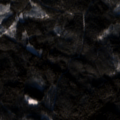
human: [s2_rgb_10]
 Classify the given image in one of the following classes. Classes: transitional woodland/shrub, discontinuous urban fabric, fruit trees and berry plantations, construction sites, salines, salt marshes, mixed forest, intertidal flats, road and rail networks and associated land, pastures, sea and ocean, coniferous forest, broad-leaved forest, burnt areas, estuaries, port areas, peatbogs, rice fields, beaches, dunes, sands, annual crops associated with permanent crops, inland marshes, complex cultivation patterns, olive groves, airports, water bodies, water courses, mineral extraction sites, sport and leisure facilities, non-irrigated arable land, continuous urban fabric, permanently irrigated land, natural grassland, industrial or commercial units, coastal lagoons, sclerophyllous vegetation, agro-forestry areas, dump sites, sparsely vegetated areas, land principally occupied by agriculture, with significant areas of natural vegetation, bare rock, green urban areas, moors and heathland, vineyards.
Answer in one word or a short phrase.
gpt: coniferous forest, mixed forest, transitional woodland/shrub